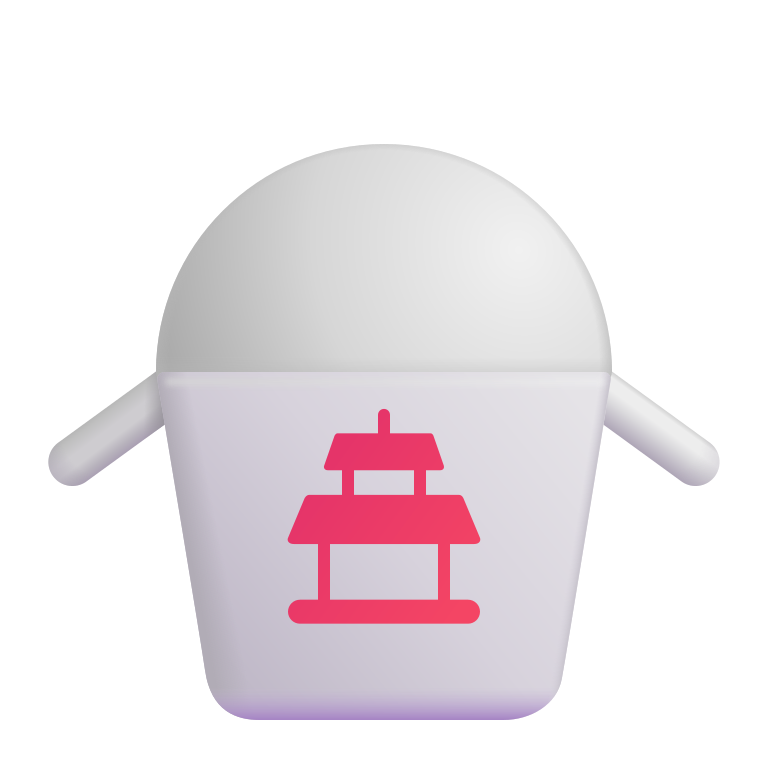
takeout box color